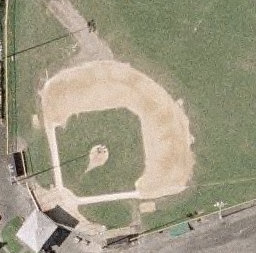
Label: baseball diamond